Question: I have two stereo wav files that I would like to take the left channel of the first audio file and take the right channel of the second audio file and join them into one new wave file.
Here's an image of what I'm trying to do.

I know I can read files into matlab / octave and get the separate left right channels with the code below:
'''
[imported_sig_1, fs_rate, nbitsraw] = wavread(strcat('/tmp/01a.wav'));
imported_sig_L=imported_sig_1(:,1)';
[imported_sig_2, fs_rate, nbitsraw] = wavread(strcat('/tmp/02a.wav'));
imported_sig_R=imported_sig_2(:,2)';
'''
I can then write the new channels that I want out using the code
'''
wavwrite([(imported_sig_L)' (imported_sig_R)'] ,fs_rate,16,'newfile.wav'); %
'''
The problem I'm running into is the time it takes to import the file and size of the array the wave files take up. The files I'm importing are about 1-4 hours long and it takes a while to import and it takes a lot of memory in the array is there away around importing the full file and then exporting them?
I'm using octave 3.8.1 on Ubuntu 14.04 which is like matlab but I also have access to sox
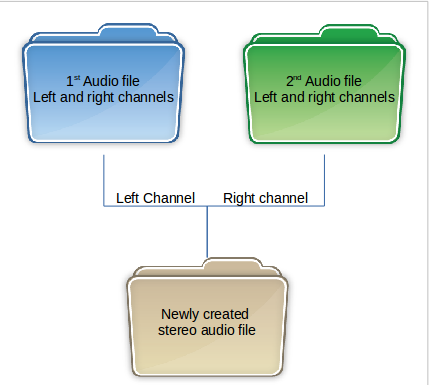
Answer: I assume the bottleneck is your hard drive and your system has sufficient memory to keep all thee files in memory at the same time. If so you won't gain an speed reading only one channel. With a 16 bit wav your HDD would have to skip 2 bytes, read 2 bytes, skip 2 bytes, read 2 bytes... For such a read operation it is much faster to copy the full file into the memory and remove the unwanted channels afterwards.